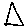
Label: triangle